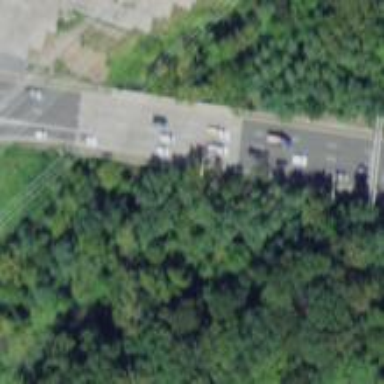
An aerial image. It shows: Expressway with asphalt surface classified as trunk highway.